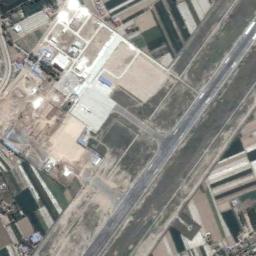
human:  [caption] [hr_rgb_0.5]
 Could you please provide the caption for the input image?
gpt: An airport with a runway and some open areas on the farmland with different plants and some buildings beside .

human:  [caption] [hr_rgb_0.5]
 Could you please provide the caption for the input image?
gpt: An airport is surrounded by many buildings and fields .

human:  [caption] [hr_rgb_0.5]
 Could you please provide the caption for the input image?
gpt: Many buildings attached on the airport, And the green grass almost bald .

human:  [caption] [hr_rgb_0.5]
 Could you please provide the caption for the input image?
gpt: A complex airport with many runways and buildings is surrounded by a brown and green farmland .

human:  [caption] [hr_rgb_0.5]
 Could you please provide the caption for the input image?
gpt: A cluster of buildings next to the runway of an airport .